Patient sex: M
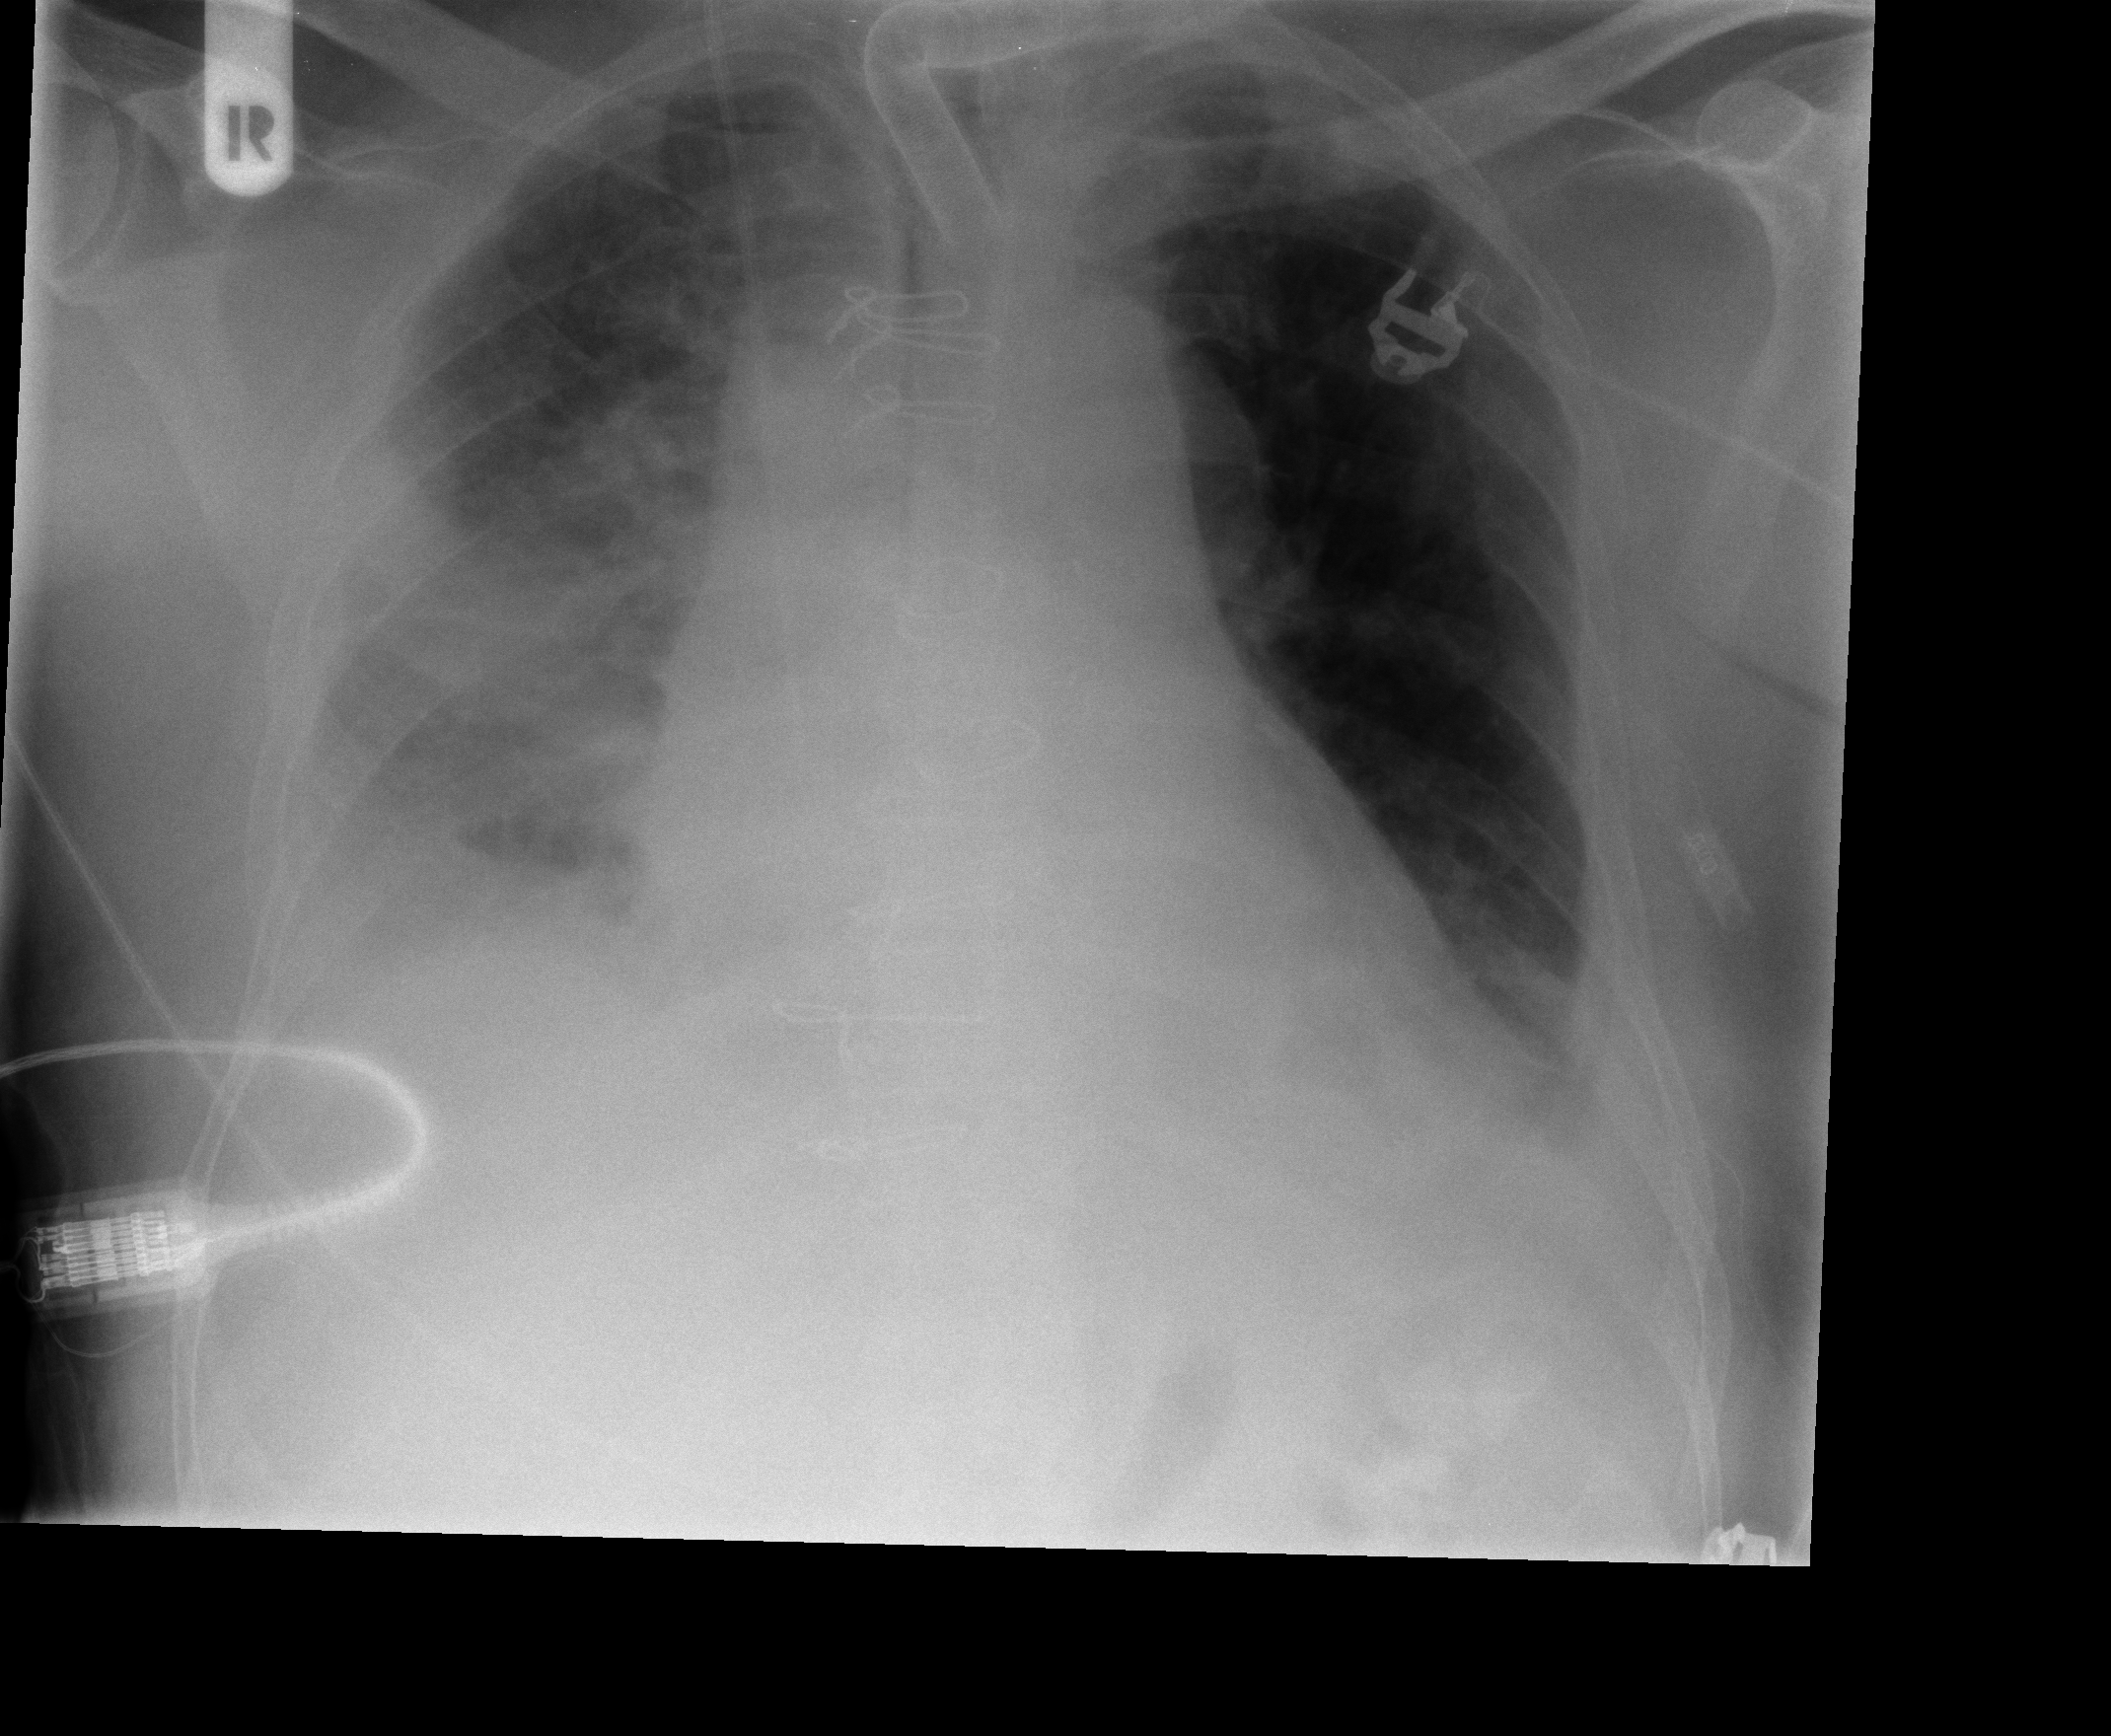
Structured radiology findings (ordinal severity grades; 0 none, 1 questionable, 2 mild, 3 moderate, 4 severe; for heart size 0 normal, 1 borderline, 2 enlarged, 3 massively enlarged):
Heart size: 2
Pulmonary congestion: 1
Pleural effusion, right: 2
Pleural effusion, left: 2
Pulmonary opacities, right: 2
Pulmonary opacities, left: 0
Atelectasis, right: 2
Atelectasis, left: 2